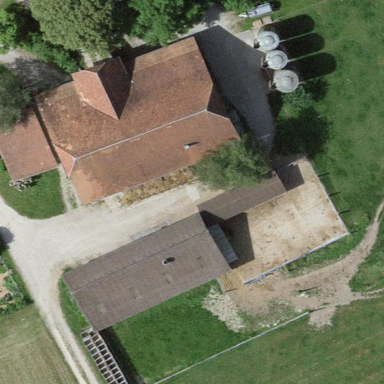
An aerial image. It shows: Rural barn.